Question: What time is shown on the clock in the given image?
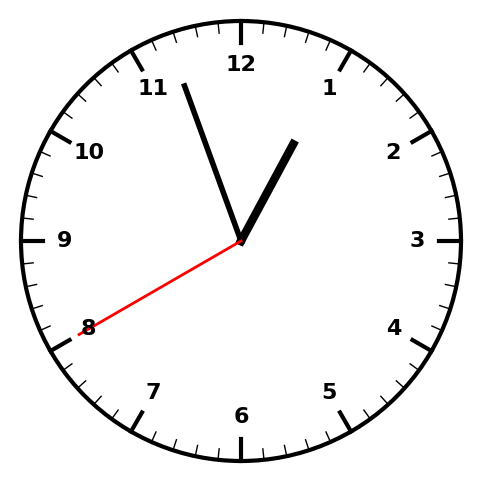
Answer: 12:56:40